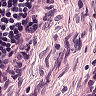
Metastatic tissue present: no